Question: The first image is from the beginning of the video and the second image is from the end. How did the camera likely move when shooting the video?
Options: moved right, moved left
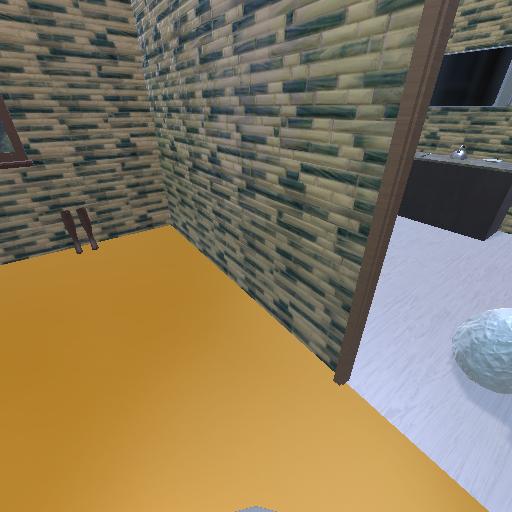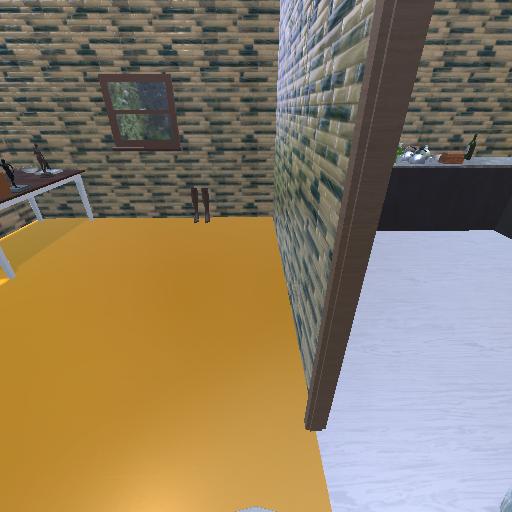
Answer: moved right